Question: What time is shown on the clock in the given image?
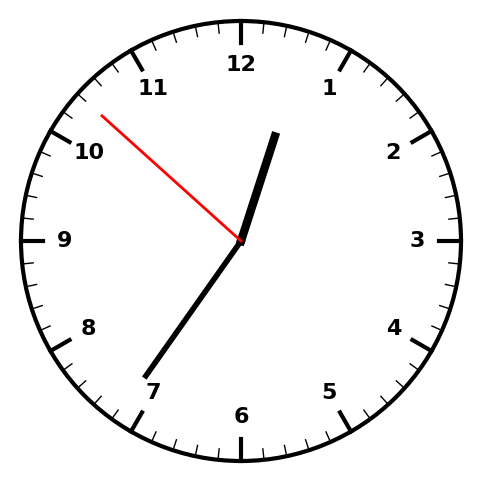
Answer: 12:35:52